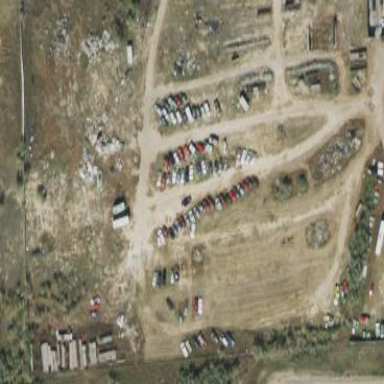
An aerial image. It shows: Industrial area designated as scrap yard.